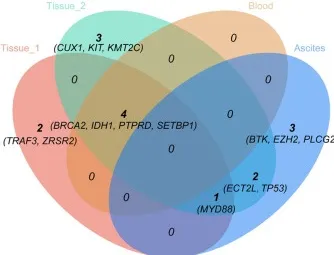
Mutated genes and gene mutation types of inguinal lymph node (Tissue 1), transformed chest wall tissue (Tissue 2), peripheral blood, and ascites (A).
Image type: chart (chart)